Question: In the Lynda tutorial "Up and Running with Laravel", a sample app (authapp) is created, allowing user to log in.
Here is the structure of the create_user migration:
'''
public function up()
{
Schema::create('users', function($newtable)
{
$newtable->increments('id');
$newtable->string('email')->unique();
$newtable->string('username',100)->unique();
$newtable->string('password',50);
$newtable->string('remember_token',100);
$newtable->timestamps();
});
}
'''
And here is the corresponding view file excerpt:
'''
{{ Form::open(array('url'=>'register')) }}
{{ Form::label('email', 'Email Address') }}
{{ Form::text('email') }}
{{ Form::label('username', 'Username') }}
{{ Form::text('username') }}
{{ Form::label('password', 'Password') }}
{{ Form::password('password') }}
{{ Form::submit('Sign Up')}}
{{ Form::close() }}
'''
When everything is saved and I try to register in the actual app, I get an error: the tutorial says it's because there is no default value set for the 'remember_token' variable and suggests to go to phpMyAdmin to set the default value to NULL.
However, when I do so, I get the following error message:

Consequently, I cannot fix the error and proceed.
Any idea on how to deal with this situation?
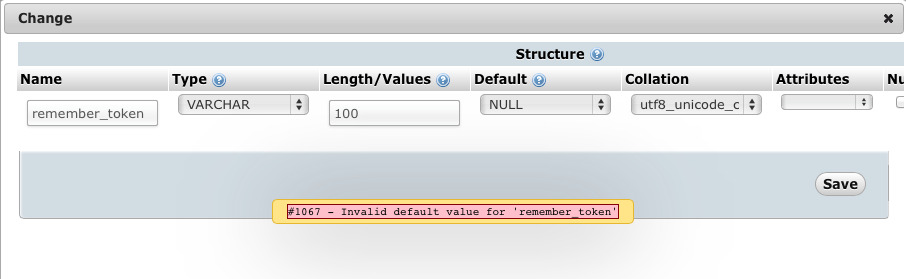
Answer: In phpMyAdmin, you need to check the 'Null' checkbox as well, to allow null values in this field.
It's barely cutoff on the right side of your screenshot.